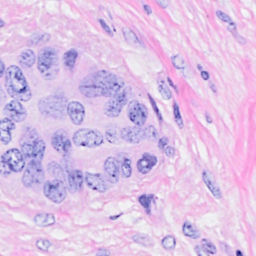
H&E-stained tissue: Breast